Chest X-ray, AP view. Patient: 14 years old, sex F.
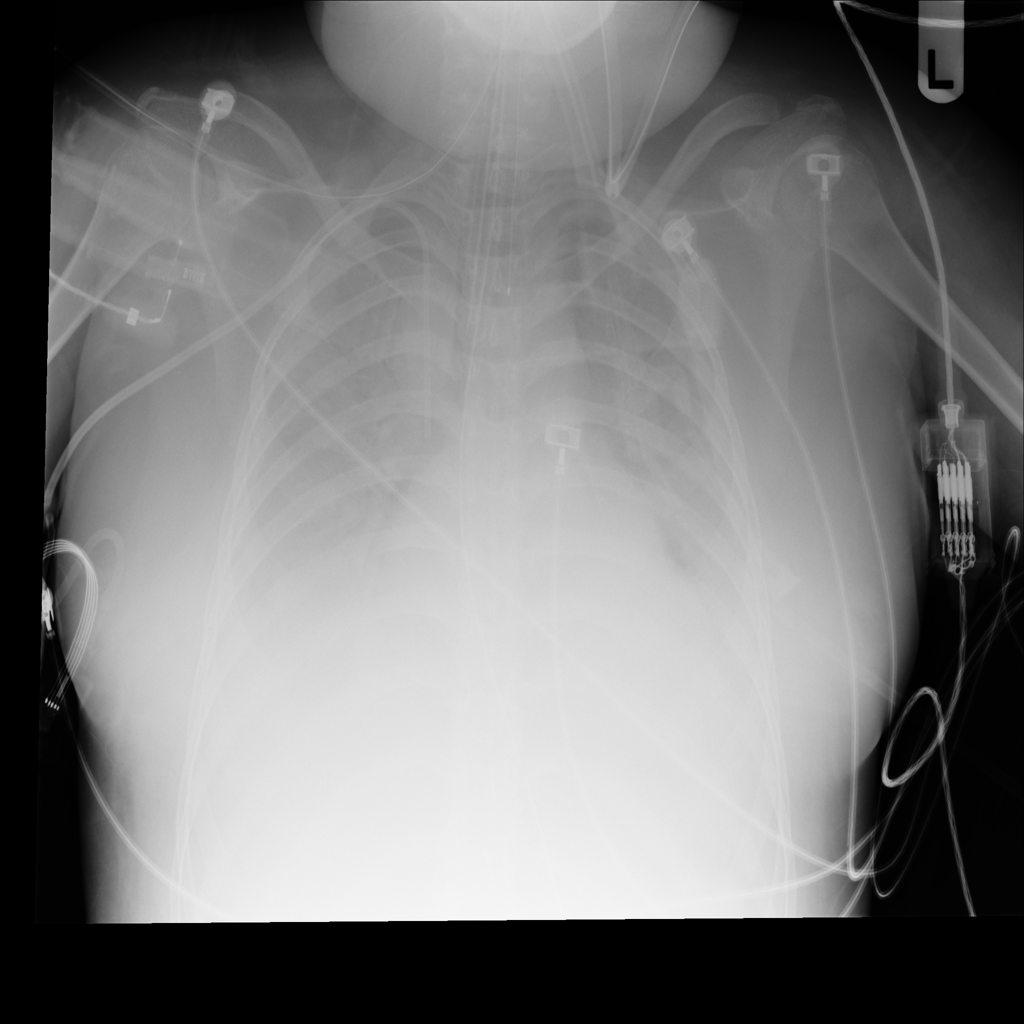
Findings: Infiltration, Pneumonia